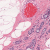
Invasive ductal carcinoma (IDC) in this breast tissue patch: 0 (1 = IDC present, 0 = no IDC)